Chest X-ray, PA view. Patient: 61 years old, sex M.
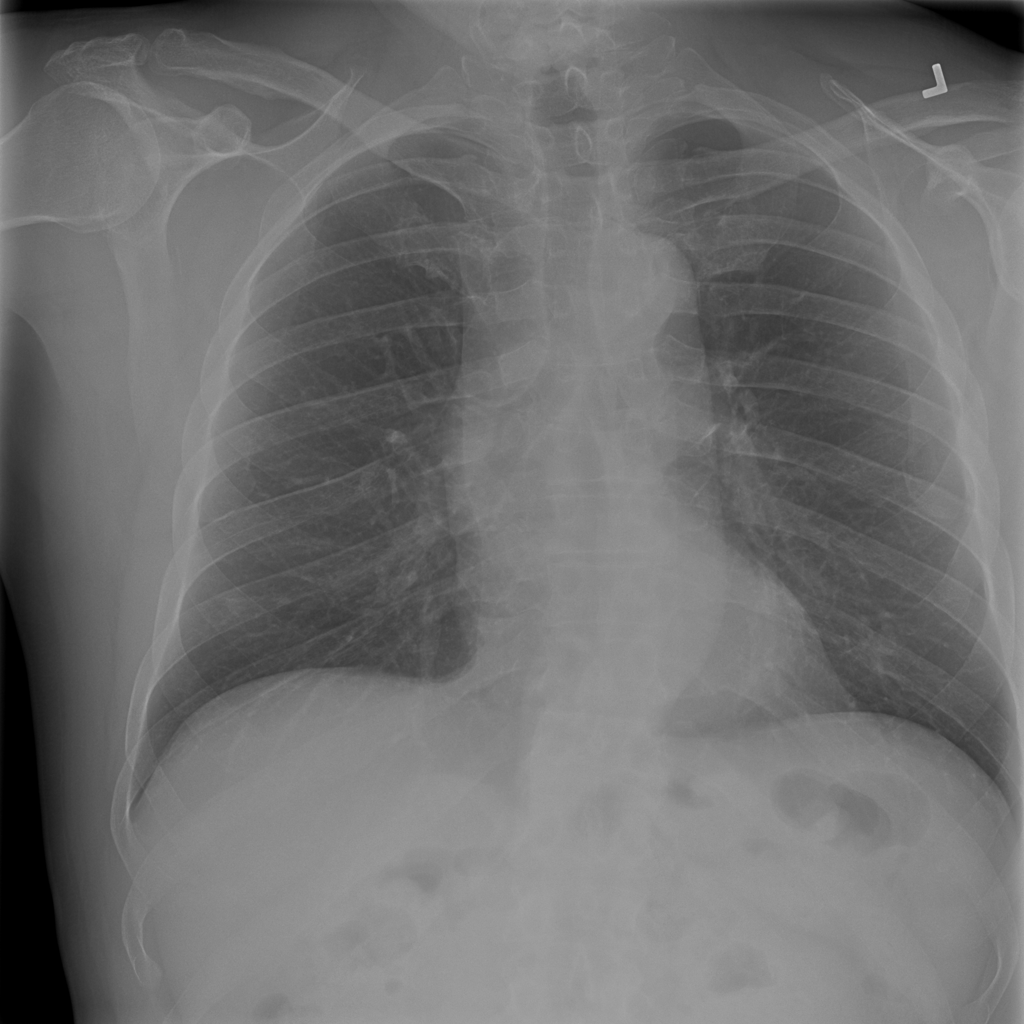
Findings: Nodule